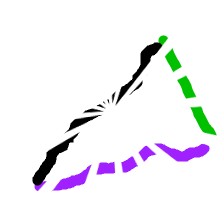
Shape: triangle